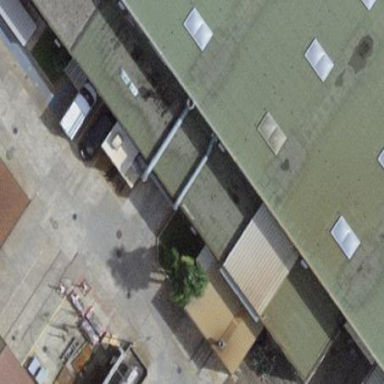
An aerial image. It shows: Industrial building.